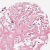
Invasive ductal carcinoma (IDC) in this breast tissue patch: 0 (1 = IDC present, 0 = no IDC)